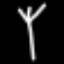
Label: fork